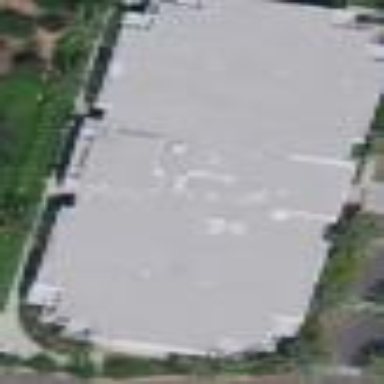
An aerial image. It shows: Office building.